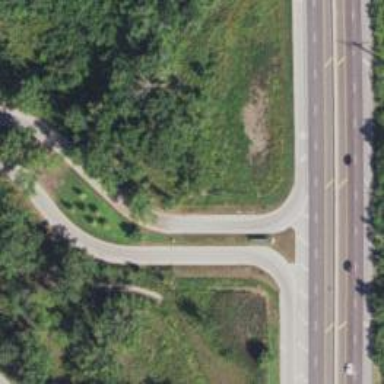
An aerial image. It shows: Trunk link road with asphalt surface.